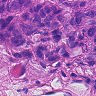
Metastatic tissue present: yes